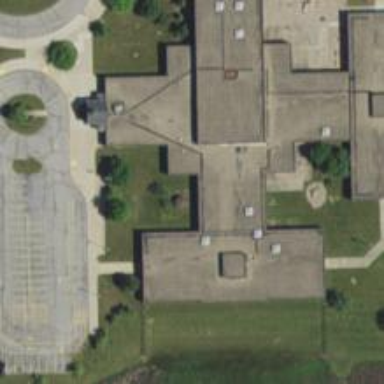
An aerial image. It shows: School building.